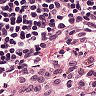
Metastatic tissue present: no